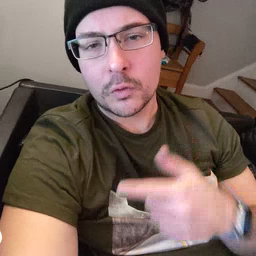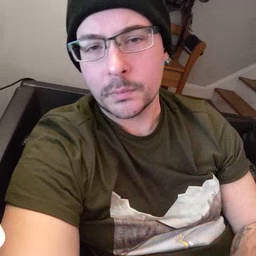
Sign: garbage